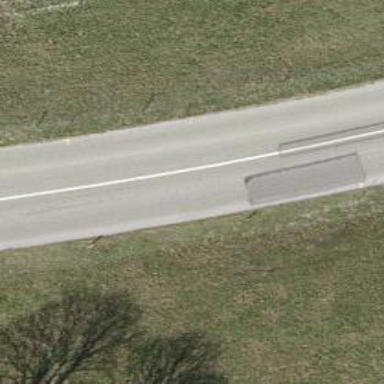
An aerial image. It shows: Secondary road.